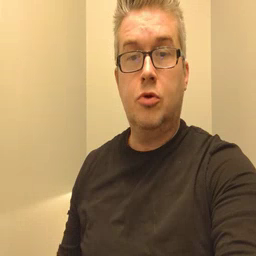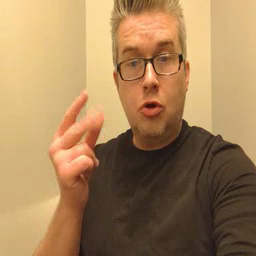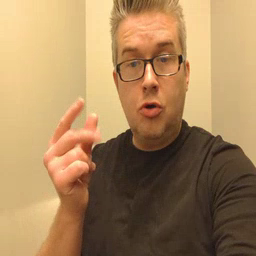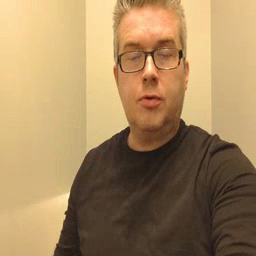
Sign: dog